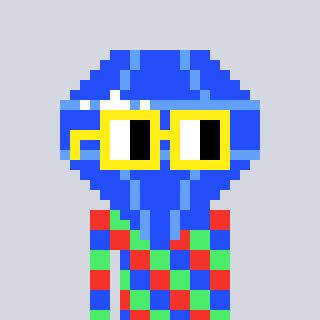
a pixel art character with square yellow glasses, a blue diamond-shaped head and a redpinkish-colored body on a cool background